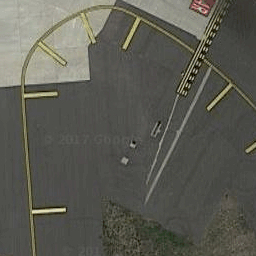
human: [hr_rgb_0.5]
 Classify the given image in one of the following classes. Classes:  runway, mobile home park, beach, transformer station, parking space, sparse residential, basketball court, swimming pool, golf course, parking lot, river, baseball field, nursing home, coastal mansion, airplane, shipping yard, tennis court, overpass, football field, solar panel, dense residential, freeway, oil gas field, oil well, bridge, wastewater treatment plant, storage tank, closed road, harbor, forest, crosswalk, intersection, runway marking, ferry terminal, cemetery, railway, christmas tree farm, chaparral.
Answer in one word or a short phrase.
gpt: runway marking